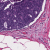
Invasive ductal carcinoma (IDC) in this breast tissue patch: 0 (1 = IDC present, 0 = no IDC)